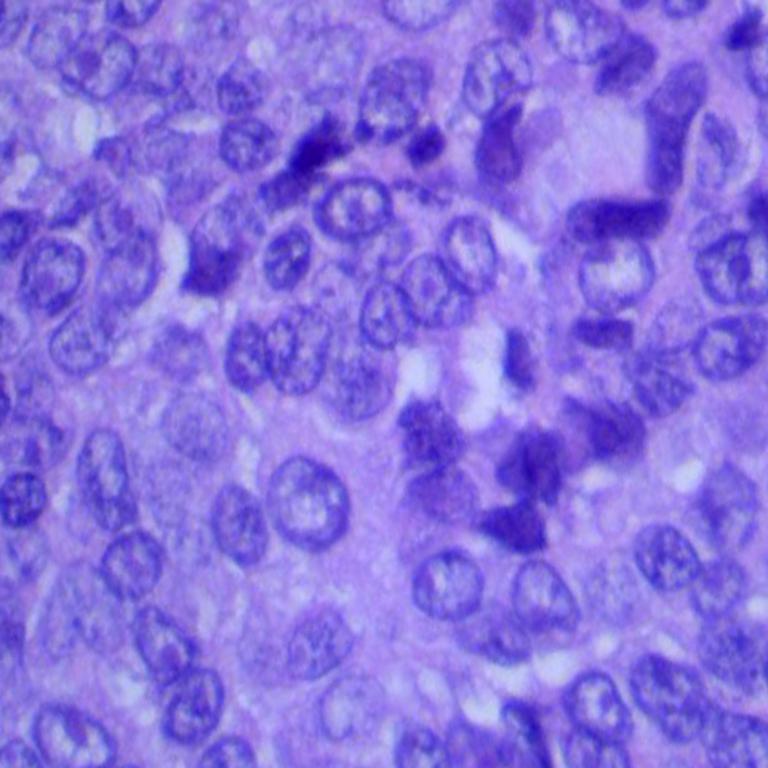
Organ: lung
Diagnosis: squamous carcinomas